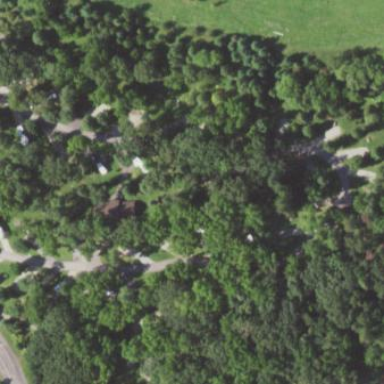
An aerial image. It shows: Campsite for tourism.